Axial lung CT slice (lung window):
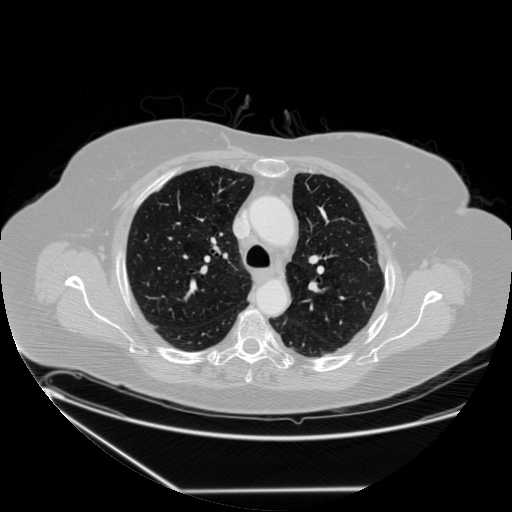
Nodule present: no